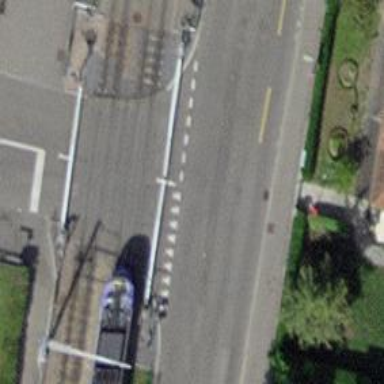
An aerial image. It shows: Level crossing with lights. The barriers at the crossing are of double half type.